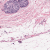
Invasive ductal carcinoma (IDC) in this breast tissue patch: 0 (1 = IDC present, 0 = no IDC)